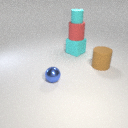
large brown rubber cylinder to the right of large cyan rubber cube